Field crop: tomato
Growth stage: 1
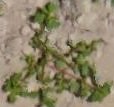
Species: portulaca